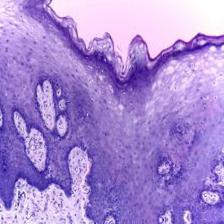
Diagnosis: Normal